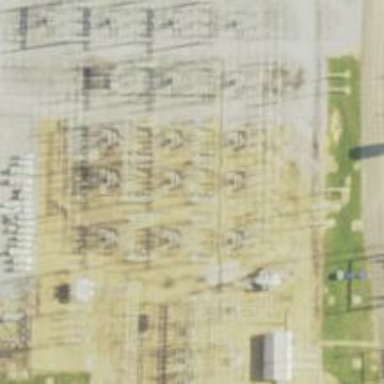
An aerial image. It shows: Switch used for power control.